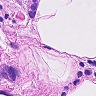
Metastatic tissue present: no